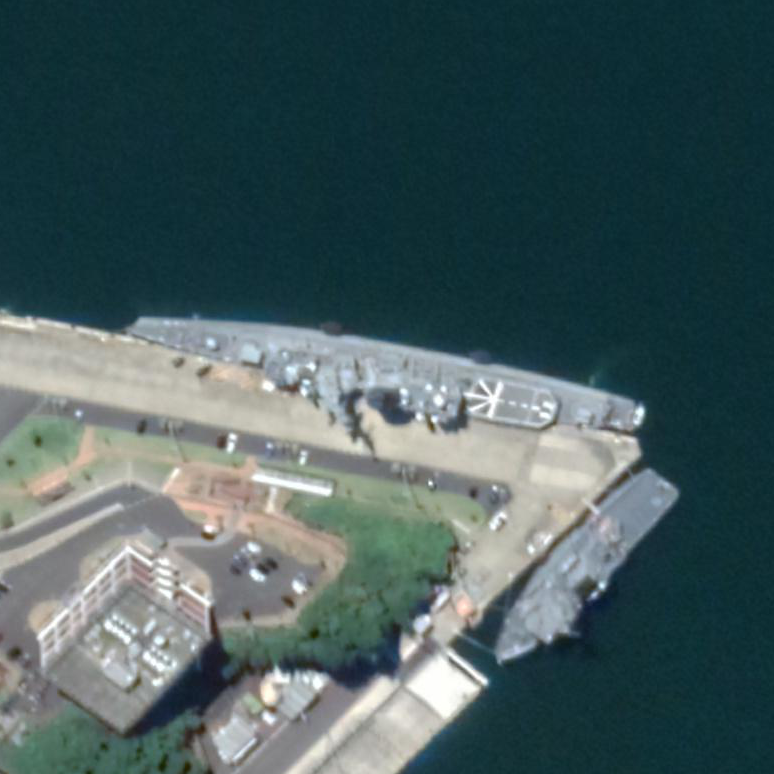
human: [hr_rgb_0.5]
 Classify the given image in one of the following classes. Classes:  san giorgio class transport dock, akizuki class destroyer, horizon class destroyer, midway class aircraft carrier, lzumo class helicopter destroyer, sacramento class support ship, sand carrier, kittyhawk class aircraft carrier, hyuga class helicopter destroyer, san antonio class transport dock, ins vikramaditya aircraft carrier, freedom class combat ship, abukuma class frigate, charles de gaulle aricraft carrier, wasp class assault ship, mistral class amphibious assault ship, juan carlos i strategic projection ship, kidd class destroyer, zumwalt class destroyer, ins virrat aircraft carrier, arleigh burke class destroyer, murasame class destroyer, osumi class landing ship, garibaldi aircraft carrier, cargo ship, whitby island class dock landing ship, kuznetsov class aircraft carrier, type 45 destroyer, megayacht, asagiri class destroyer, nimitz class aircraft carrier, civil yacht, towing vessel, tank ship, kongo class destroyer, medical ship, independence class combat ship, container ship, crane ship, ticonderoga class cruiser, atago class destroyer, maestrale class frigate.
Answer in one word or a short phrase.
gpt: Abukuma class frigate